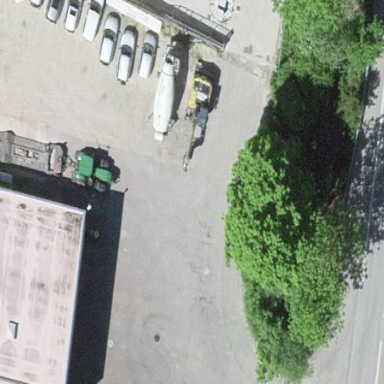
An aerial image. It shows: Parking area.